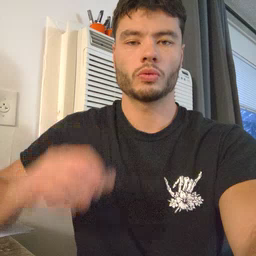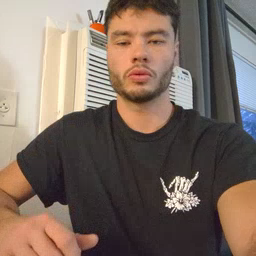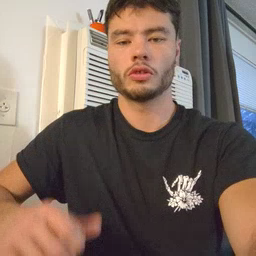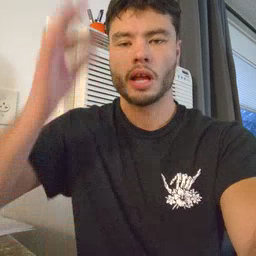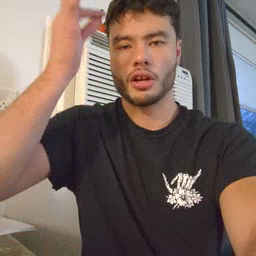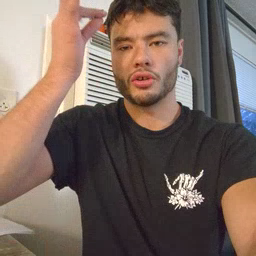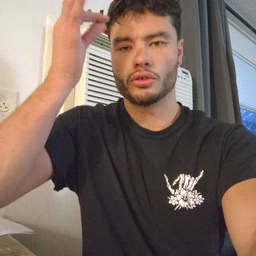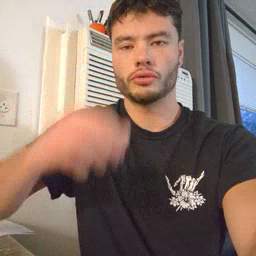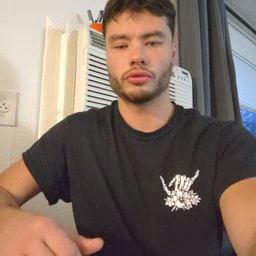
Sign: hair